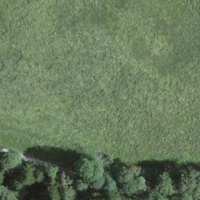
EUNIS habitat code: 44
Species observed at this site:
Aruncus dioicus